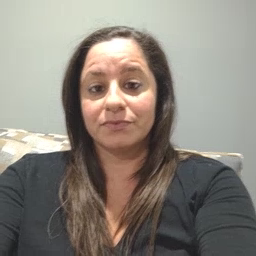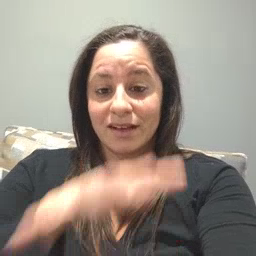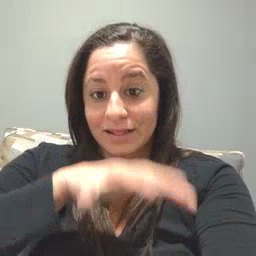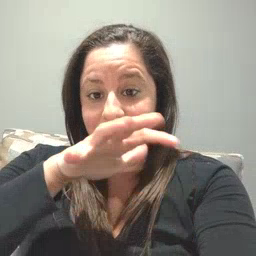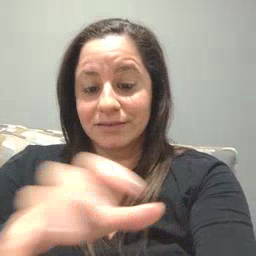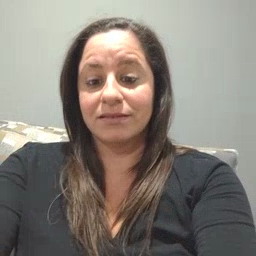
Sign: alligator